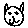
Label: cat